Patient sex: M
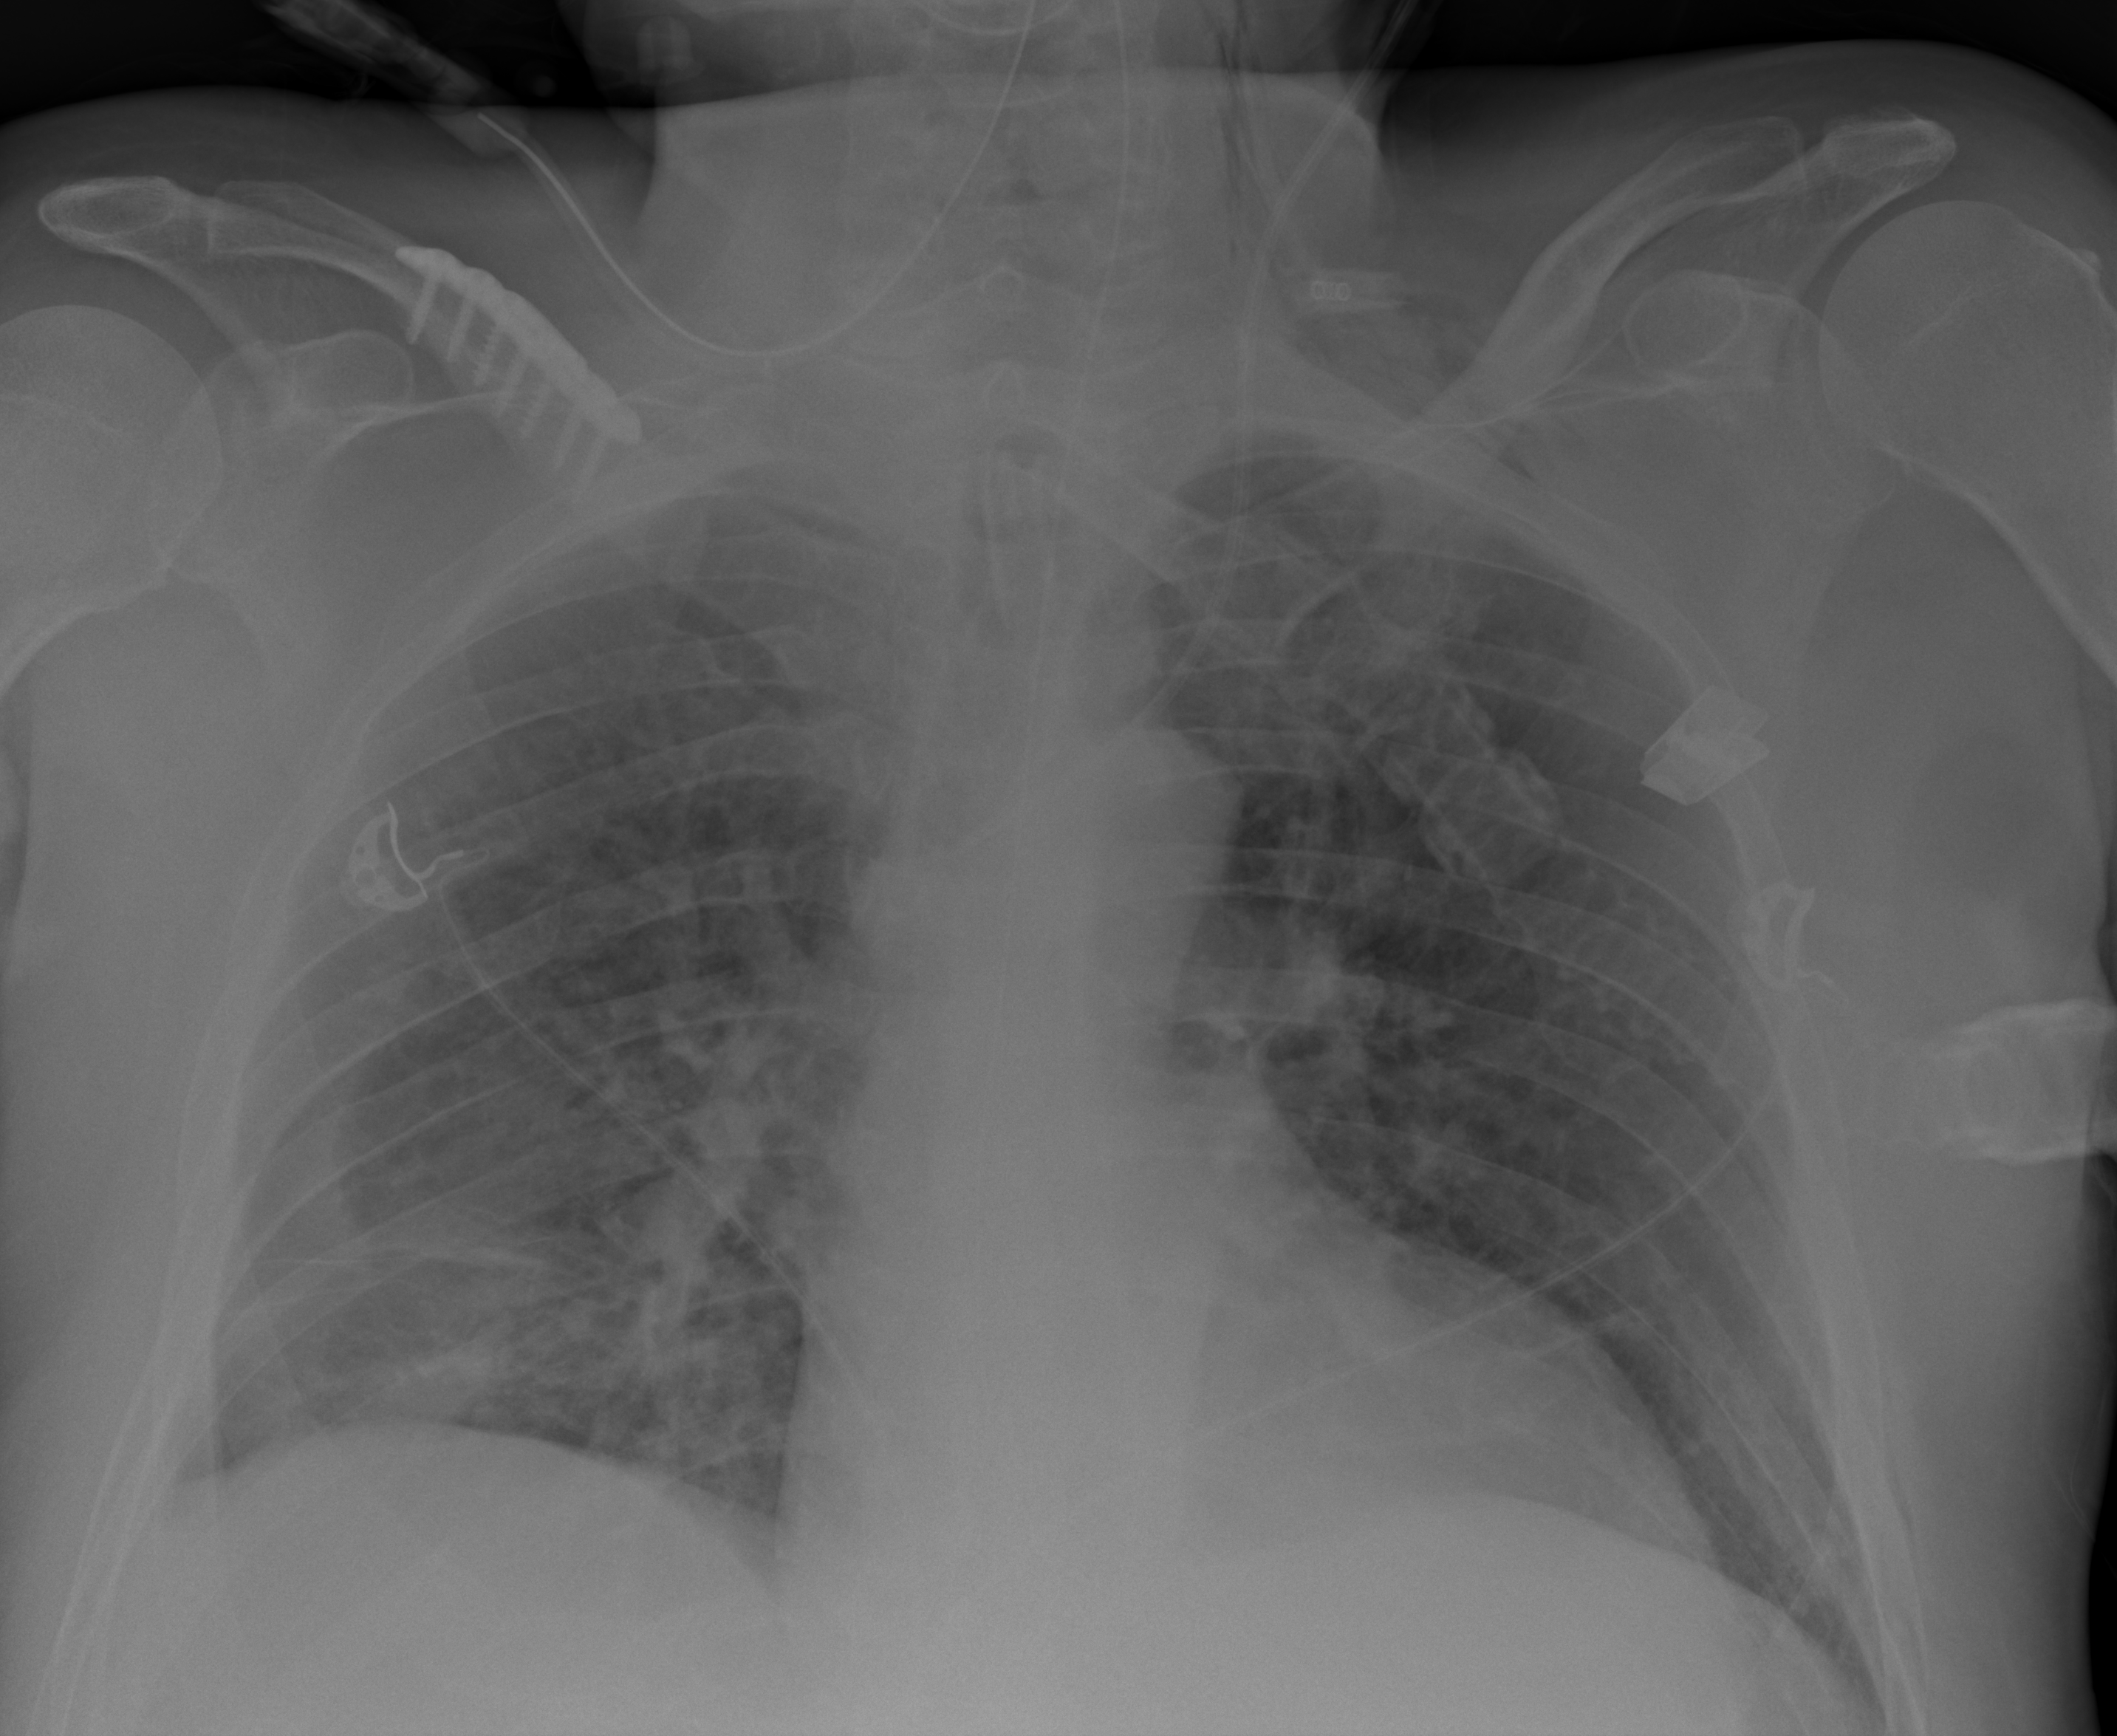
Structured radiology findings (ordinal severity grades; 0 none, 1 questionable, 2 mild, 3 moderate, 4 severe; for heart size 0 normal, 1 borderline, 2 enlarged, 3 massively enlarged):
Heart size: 0
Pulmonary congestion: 2
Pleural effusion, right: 2
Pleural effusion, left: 0
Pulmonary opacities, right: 2
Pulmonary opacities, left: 0
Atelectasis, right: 2
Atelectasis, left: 2